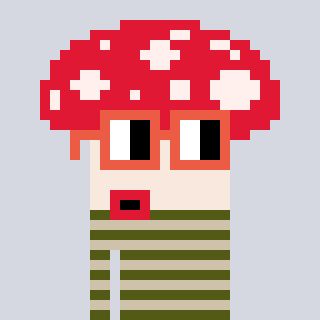
a pixel art character with square orange glasses, a mushroom-shaped head and a bege-colored body on a cool background